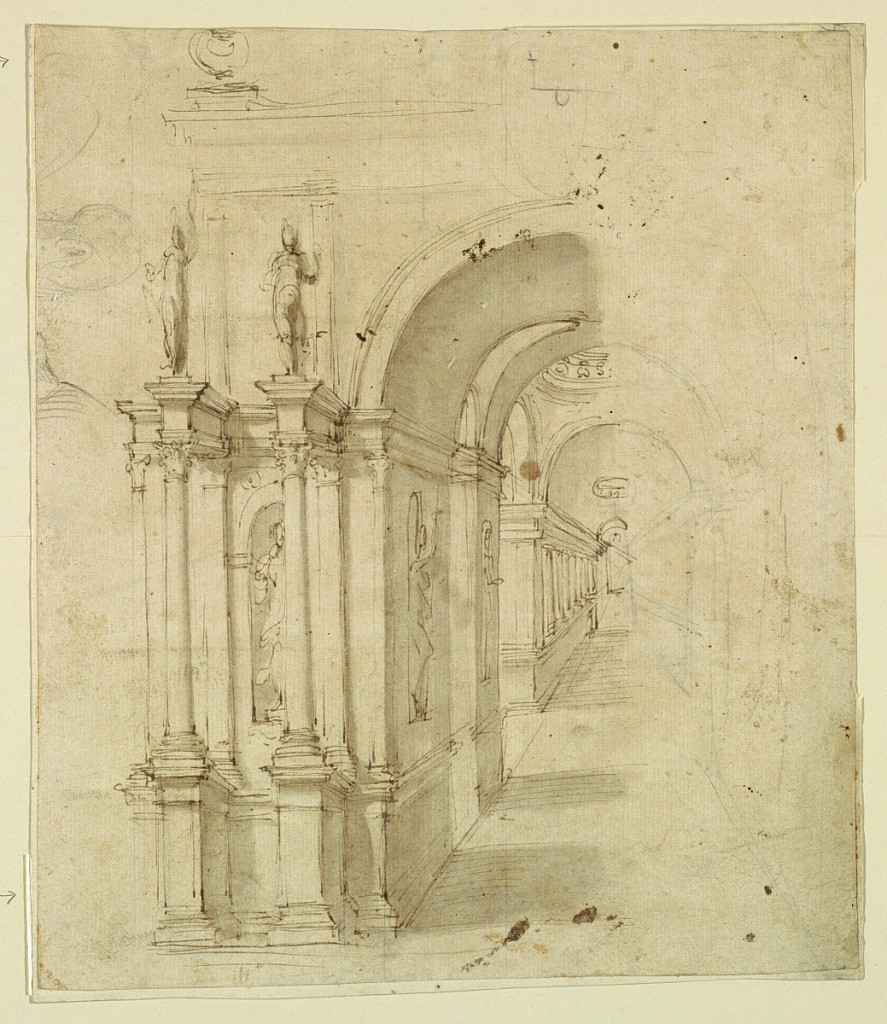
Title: Stage Design: View Through Archway
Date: late 17th century
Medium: Pen and ink, brush and sepia wash on paper
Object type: Drawing
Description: Vertical rectangle showing view through archway surmounted by statues into the nave of a building.